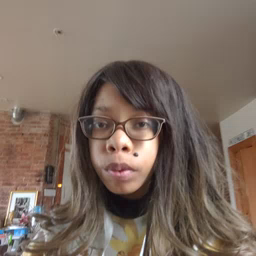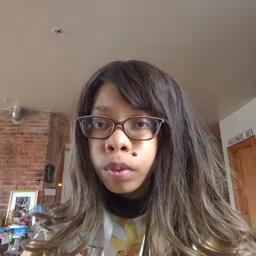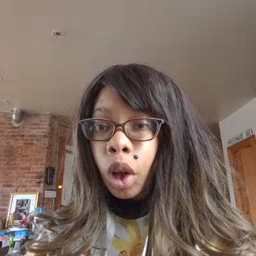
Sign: after